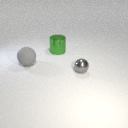
small gray metal sphere in front of large gray rubber sphere